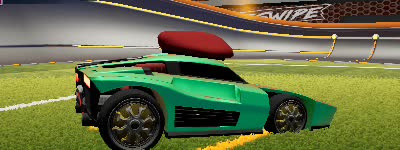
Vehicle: breakout